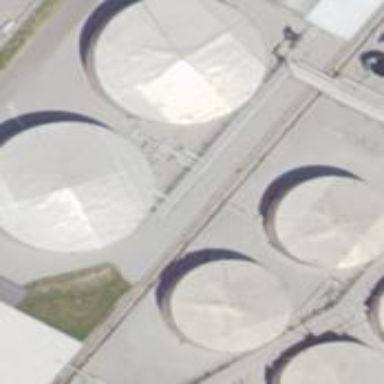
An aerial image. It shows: Storage tank building.